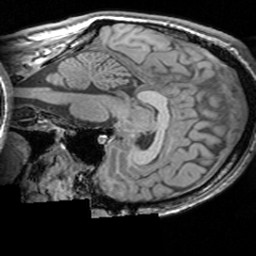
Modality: T1w
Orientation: sagittal
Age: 22
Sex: male
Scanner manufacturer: siemens
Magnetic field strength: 3 T
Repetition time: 1.63 s
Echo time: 0.00311 s